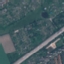
Land use / land cover class: Highway